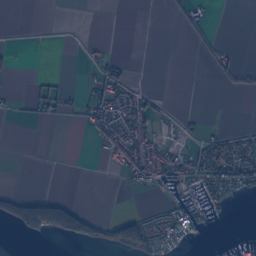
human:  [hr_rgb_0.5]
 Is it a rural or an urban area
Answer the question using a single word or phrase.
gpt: urban

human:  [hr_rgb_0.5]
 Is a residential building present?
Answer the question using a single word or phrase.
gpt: yes

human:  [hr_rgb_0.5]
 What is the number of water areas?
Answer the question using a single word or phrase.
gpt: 20

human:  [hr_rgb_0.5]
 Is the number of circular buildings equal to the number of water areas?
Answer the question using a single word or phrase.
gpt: no

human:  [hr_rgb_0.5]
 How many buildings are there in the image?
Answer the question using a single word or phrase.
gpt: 2248

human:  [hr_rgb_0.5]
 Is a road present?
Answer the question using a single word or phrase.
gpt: yes

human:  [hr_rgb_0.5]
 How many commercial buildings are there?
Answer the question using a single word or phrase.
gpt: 37

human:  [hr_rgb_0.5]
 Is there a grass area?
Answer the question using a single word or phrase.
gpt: yes

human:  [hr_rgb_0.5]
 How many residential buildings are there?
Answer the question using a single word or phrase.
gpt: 2190

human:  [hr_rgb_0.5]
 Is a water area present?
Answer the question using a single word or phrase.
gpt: yes

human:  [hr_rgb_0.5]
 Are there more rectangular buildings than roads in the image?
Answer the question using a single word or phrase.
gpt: yes

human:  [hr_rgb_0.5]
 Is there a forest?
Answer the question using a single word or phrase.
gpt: yes

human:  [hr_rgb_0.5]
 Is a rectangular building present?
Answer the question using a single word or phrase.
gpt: yes

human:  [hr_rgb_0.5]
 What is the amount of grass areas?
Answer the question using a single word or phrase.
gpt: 121

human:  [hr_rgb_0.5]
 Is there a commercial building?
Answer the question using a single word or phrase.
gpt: yes

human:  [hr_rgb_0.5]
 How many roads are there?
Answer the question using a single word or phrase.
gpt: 381

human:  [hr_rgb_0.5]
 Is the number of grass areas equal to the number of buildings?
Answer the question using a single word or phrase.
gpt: no

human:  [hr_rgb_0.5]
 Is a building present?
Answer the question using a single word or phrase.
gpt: yes

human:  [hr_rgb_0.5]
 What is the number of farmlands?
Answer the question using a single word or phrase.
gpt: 37

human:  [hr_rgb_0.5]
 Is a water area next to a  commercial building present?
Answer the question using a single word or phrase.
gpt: yes

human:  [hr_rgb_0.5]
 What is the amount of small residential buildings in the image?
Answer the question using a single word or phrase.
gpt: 2181

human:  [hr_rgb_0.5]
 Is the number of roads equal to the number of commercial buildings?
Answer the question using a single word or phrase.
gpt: no

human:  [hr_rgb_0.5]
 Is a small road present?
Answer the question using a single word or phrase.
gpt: yes

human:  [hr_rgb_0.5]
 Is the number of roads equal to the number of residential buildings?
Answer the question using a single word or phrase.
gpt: no

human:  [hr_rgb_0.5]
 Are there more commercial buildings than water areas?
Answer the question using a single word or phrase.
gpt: yes

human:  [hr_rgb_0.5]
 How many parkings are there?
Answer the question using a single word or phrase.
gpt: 19

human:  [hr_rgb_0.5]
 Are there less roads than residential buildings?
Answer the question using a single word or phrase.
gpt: yes

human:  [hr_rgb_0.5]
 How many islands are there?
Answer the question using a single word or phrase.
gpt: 2

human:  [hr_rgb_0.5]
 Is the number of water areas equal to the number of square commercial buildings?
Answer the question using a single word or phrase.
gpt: no

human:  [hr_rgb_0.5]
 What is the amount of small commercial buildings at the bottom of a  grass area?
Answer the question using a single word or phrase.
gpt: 37

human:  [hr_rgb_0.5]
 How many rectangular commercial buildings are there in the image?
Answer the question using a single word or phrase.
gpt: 20

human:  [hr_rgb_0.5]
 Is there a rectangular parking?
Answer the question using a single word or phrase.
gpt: yes

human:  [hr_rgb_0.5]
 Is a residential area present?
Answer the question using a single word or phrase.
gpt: yes

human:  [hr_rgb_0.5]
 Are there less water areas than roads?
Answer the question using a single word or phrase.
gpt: yes

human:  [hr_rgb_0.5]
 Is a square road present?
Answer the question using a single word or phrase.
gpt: no

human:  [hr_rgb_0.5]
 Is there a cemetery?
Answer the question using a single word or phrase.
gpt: yes

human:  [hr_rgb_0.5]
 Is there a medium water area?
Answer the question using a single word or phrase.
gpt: yes

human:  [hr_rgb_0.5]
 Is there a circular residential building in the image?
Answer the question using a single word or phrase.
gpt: no

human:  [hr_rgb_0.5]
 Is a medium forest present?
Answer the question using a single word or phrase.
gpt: yes

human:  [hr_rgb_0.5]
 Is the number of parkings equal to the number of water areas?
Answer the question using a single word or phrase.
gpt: no

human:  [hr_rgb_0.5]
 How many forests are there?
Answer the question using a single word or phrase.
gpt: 67

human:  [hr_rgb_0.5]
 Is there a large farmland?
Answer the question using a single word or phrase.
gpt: yes

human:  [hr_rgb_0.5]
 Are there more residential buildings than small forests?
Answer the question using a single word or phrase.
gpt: yes

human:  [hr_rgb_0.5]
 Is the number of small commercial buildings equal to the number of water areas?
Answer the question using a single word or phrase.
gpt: no

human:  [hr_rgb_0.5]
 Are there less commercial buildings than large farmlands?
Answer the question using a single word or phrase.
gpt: no

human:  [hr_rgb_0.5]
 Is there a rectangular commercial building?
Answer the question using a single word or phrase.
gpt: yes

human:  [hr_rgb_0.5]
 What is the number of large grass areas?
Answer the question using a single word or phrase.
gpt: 48

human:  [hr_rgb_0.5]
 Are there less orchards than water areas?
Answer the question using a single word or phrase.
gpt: yes

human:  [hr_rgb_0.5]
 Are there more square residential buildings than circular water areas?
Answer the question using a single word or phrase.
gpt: no

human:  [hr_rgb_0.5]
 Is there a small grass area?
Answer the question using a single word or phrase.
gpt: yes

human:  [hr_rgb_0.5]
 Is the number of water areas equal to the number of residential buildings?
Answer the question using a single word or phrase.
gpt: no

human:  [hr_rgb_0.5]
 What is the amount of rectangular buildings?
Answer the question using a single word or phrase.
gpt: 1370

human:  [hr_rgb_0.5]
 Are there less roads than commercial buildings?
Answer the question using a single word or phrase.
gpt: no

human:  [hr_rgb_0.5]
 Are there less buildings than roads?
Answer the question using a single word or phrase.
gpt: no

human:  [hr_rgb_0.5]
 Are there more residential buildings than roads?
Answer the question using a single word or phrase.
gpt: yes

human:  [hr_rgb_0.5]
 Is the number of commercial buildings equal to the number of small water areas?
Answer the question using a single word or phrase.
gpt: no

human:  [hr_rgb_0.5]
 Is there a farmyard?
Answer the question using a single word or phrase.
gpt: yes

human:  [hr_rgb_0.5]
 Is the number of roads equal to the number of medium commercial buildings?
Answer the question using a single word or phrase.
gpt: no

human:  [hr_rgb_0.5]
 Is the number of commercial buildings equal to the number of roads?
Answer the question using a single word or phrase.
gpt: no

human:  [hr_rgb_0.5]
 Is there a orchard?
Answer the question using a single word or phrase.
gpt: yes

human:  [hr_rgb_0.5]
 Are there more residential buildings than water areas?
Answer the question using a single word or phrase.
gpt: yes

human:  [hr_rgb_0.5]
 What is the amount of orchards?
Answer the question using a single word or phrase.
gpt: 9

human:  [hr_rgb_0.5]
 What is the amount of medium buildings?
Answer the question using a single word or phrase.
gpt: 9

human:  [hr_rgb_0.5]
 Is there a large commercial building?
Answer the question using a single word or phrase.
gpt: no